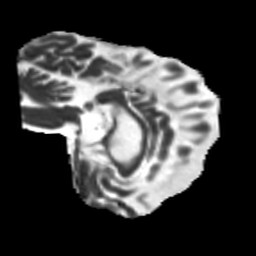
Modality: MD
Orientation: sagittal
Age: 68
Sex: female
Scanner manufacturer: siemens
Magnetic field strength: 3 T
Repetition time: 5.25 s
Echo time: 0.08 s